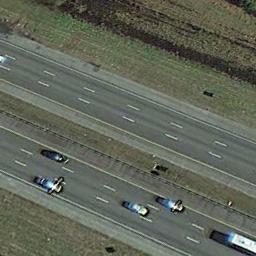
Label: freeway